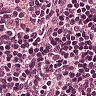
Metastatic tissue present: no